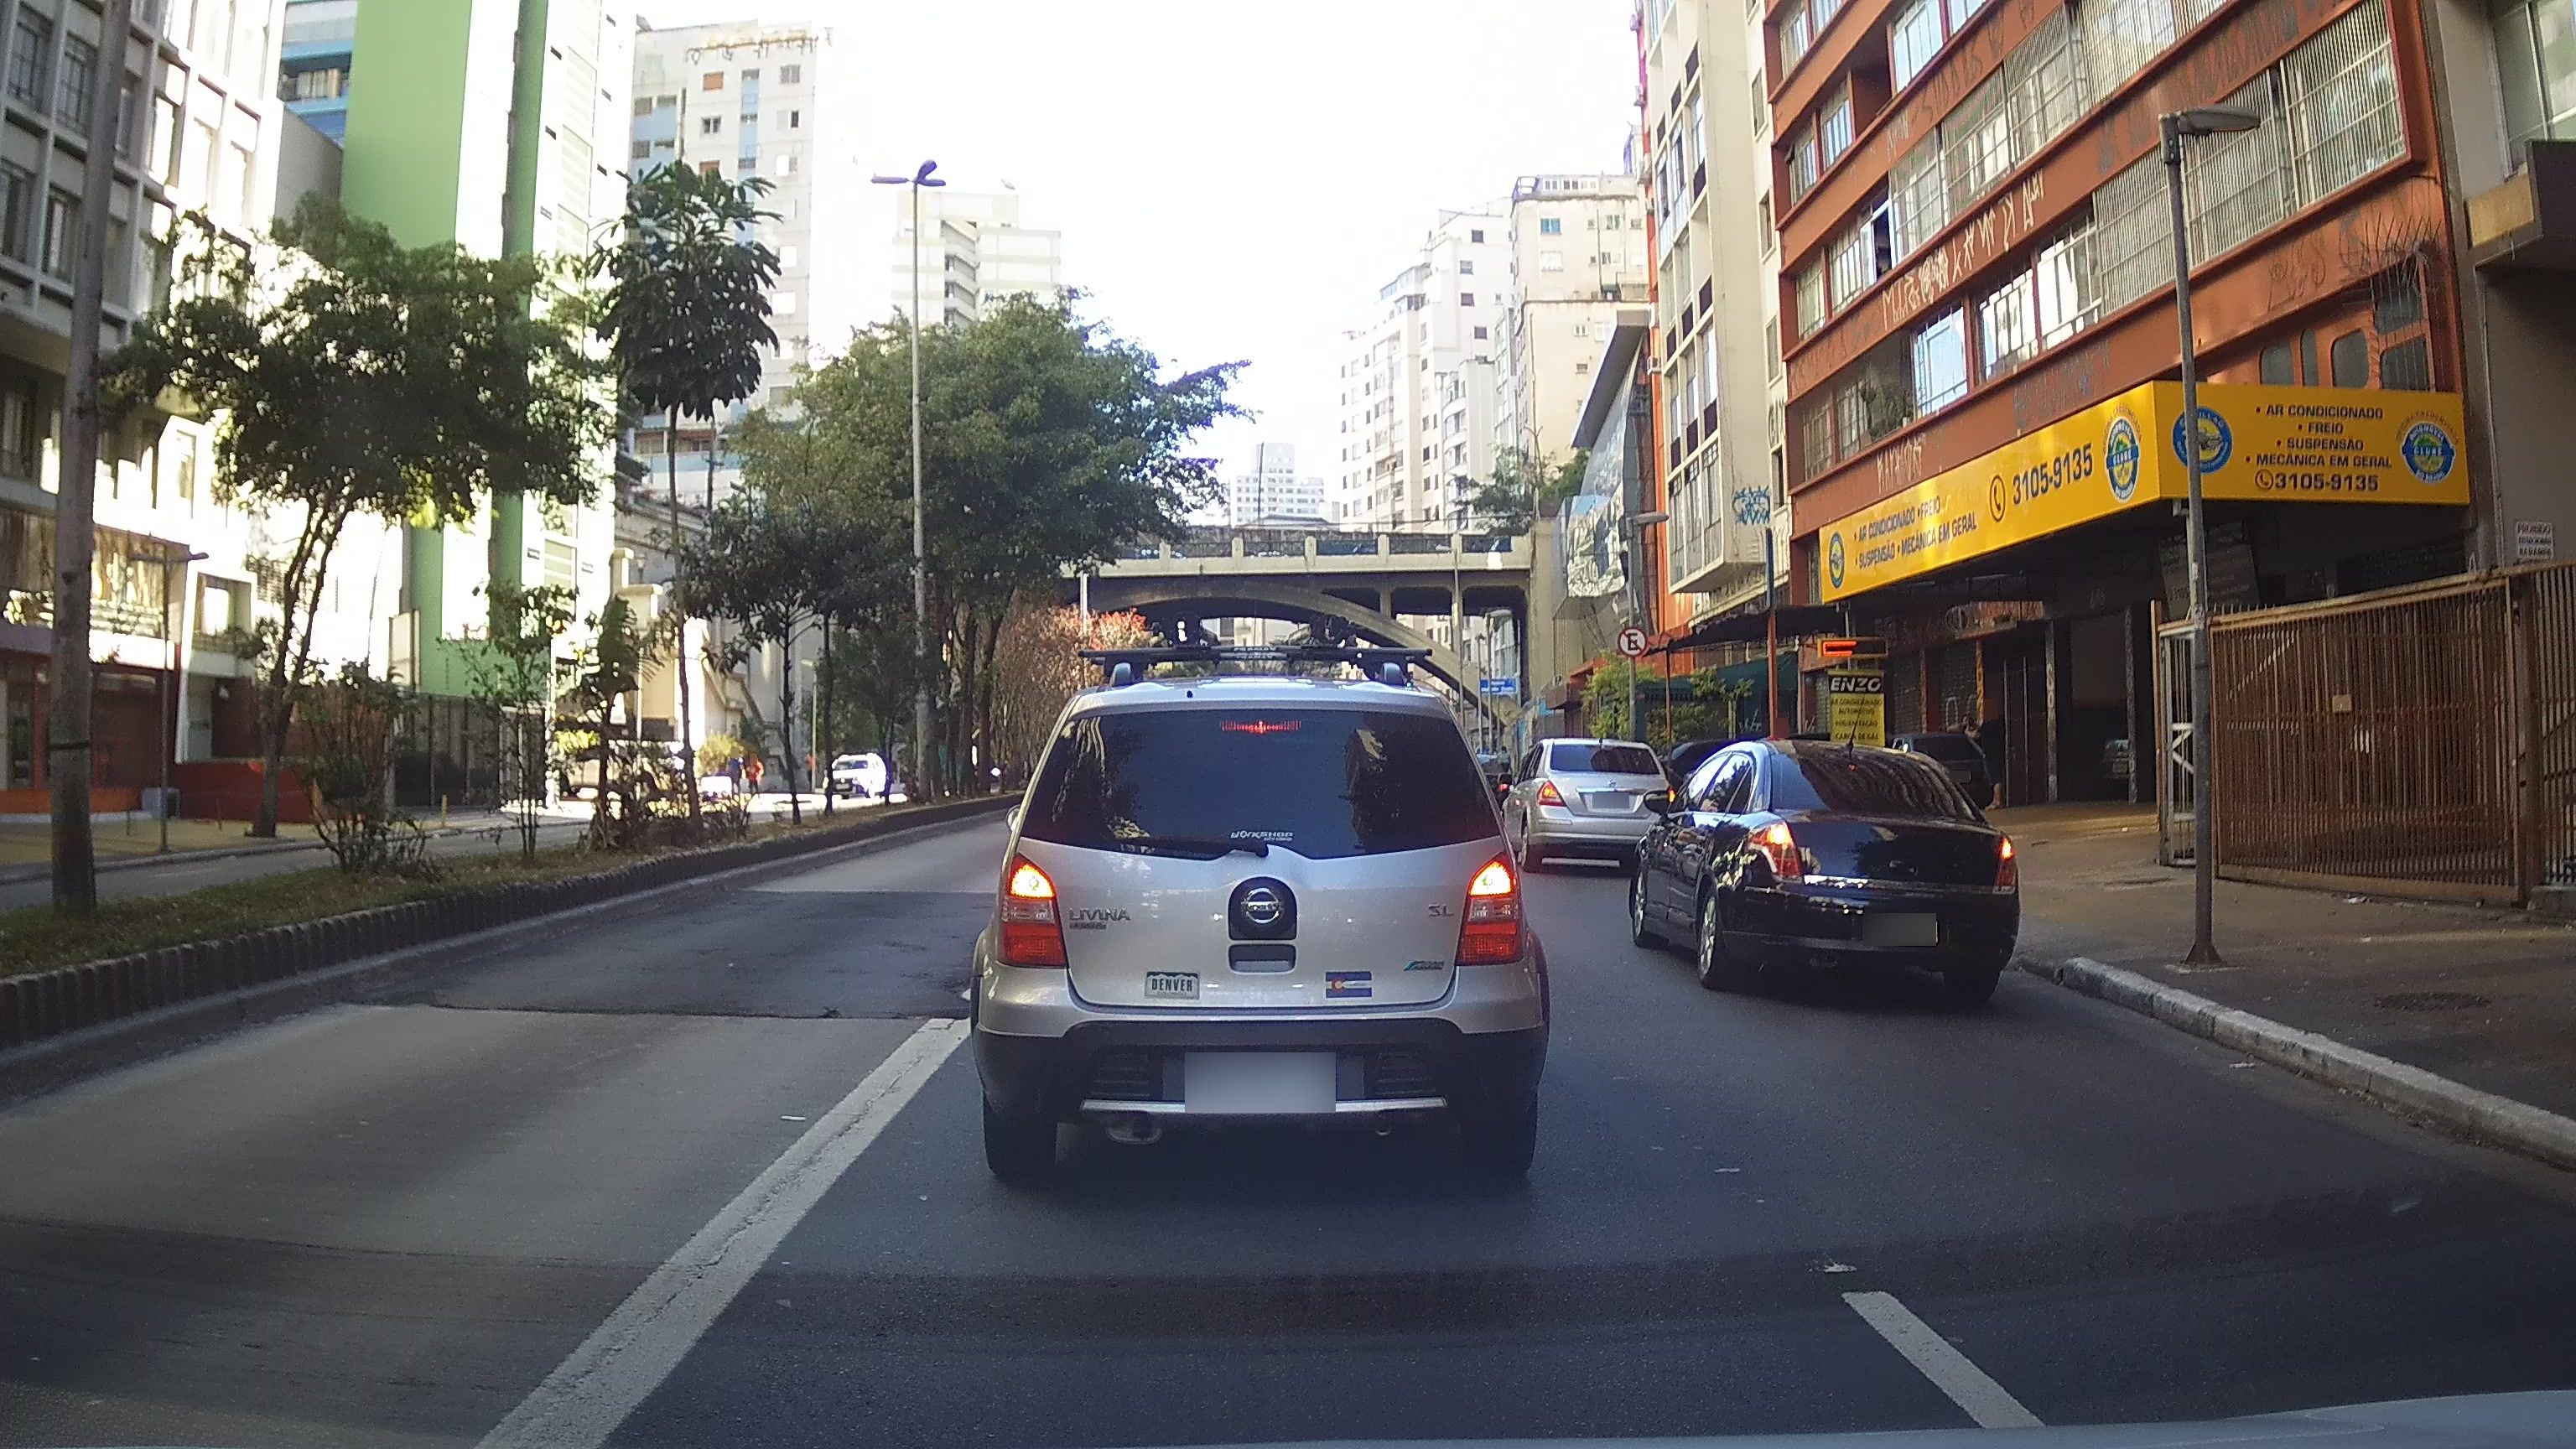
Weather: clear
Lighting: day
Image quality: good
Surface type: driving surface
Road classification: primary
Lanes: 3
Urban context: urban centre
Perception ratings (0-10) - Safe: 1.69, Lively: 8.71, Beautiful: 4.98, Boring: 0.81, Depressing: 1.45, Wealthy: 6.49